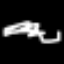
Label: squiggle